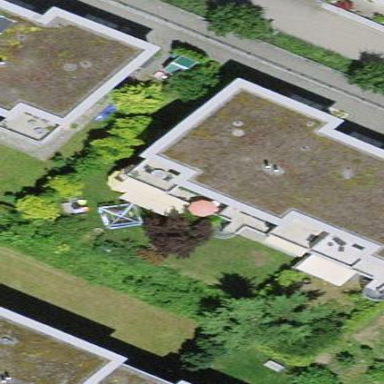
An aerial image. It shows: Residential building.